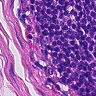
Metastatic tissue present: no